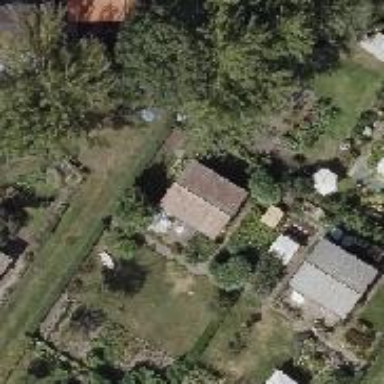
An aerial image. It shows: Plot in the allotments area marked by fence.